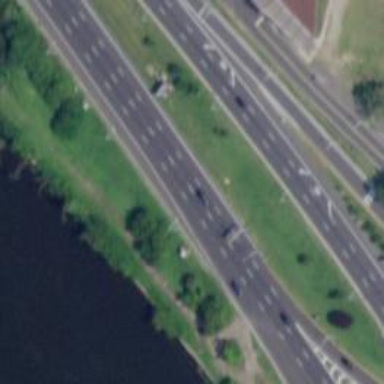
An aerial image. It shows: Motorway junction.